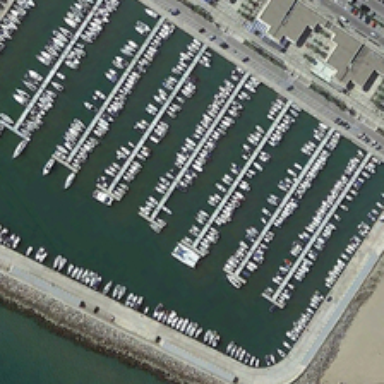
Many white ships are parked on the docks .